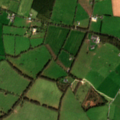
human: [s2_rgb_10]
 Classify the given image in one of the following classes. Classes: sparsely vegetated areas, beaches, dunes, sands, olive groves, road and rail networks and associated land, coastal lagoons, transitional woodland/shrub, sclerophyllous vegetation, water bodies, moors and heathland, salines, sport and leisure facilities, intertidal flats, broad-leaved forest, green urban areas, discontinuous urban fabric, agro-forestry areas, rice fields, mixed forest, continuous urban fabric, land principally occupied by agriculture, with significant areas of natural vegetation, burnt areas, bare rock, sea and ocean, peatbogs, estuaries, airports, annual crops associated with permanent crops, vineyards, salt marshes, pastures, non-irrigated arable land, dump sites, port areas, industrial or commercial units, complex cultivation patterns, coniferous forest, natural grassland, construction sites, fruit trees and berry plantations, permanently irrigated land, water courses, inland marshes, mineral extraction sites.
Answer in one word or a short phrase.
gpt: pastures